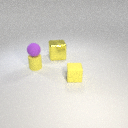
large yellow metal cube to the left of small yellow rubber cube